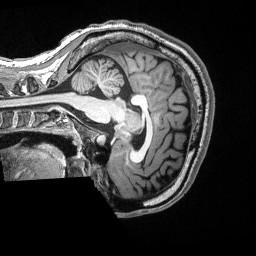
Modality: T1w
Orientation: sagittal
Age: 20
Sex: male